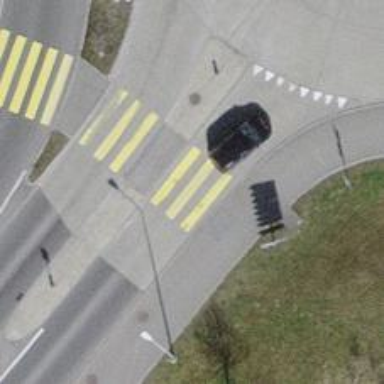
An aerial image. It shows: Secondary road with asphalt surface.